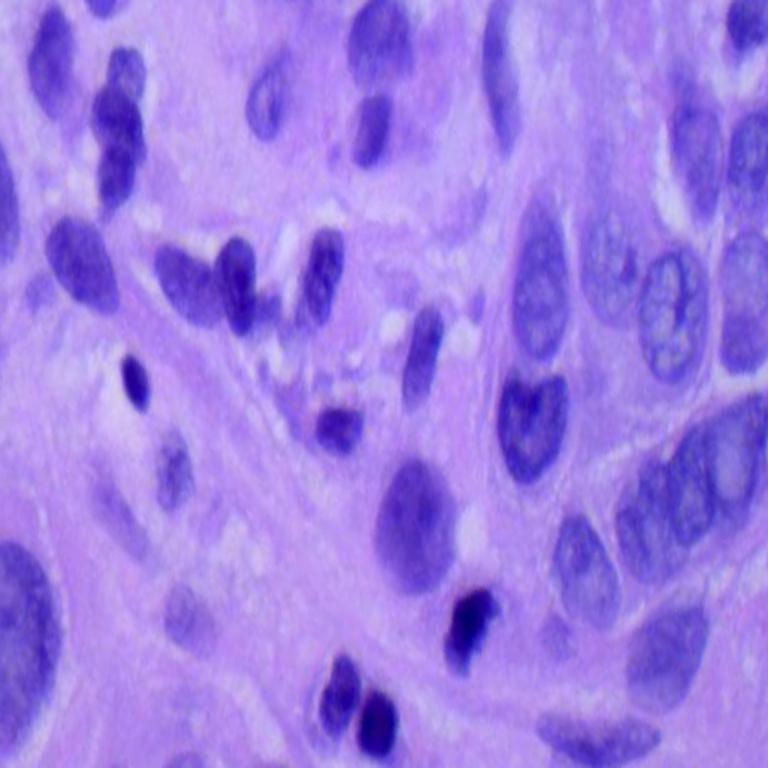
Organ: lung
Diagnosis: squamous carcinomas